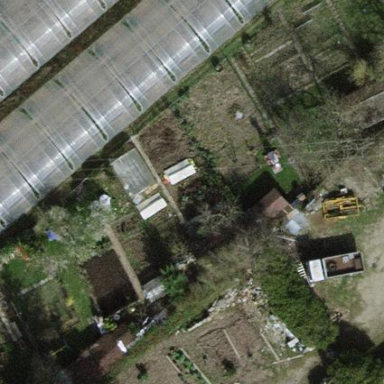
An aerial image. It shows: Allotments area.